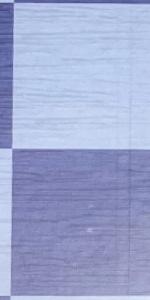
Label: Empty